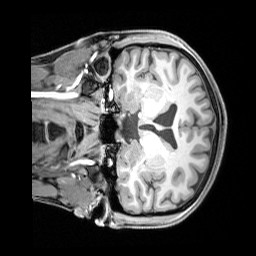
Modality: T1w
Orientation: coronal
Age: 24
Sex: female
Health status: healthy
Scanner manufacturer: siemens
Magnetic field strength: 3 T
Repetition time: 1.65 s
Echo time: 0.00182 s